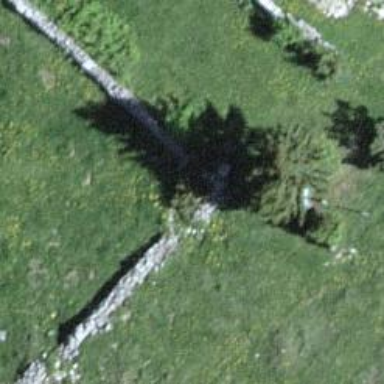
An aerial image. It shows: Dry stone wall barrier.